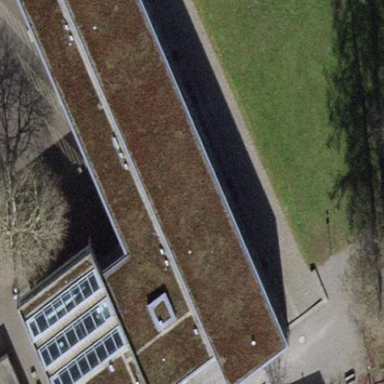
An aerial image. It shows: School building.